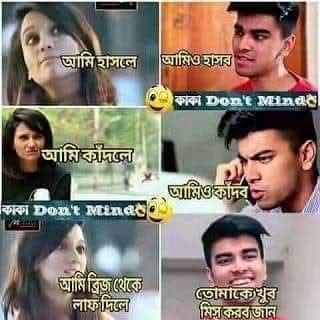
Text: আমি হাসলে? আমিও  হাসবো আমি কাঁদলে? আমিও কাঁদবো আমি ব্রিজ থেকে লাফ দিলে ? তোমাকে খুব মিস করবো জান
Label: Non Hate